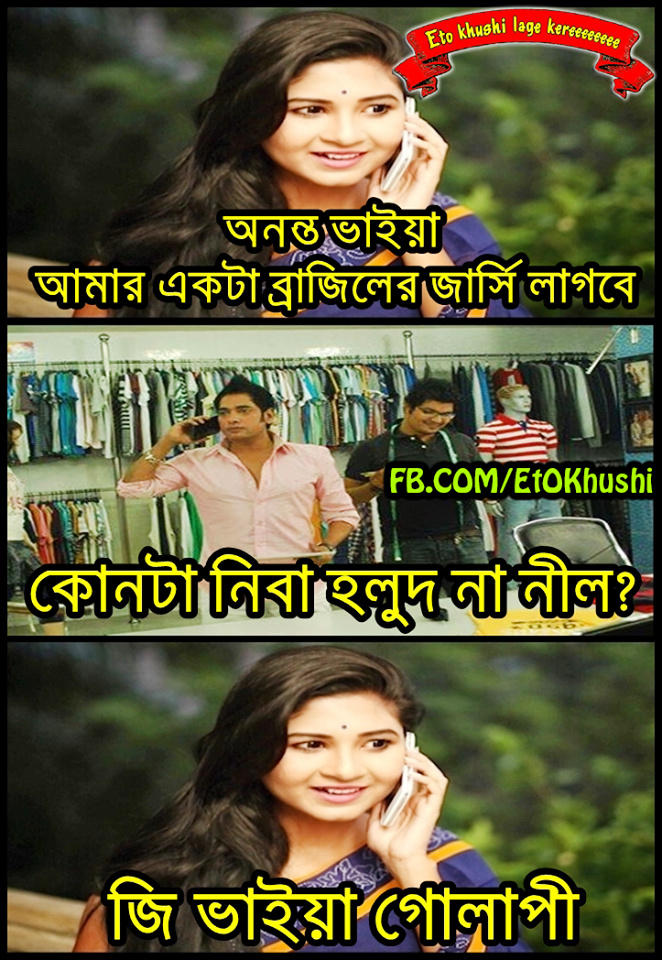
Caption: অনন্ত ভাইয়া আমার একটা ব্রাজিল এর জার্সি লাগবে কোনটা নিব হলুদ না নীল ? জি ভাইয়া গোলাপী
Label: non-hate